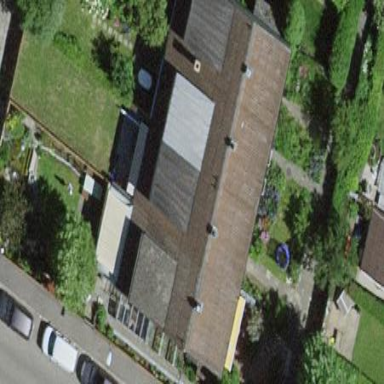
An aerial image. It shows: Terrace building.